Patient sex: F
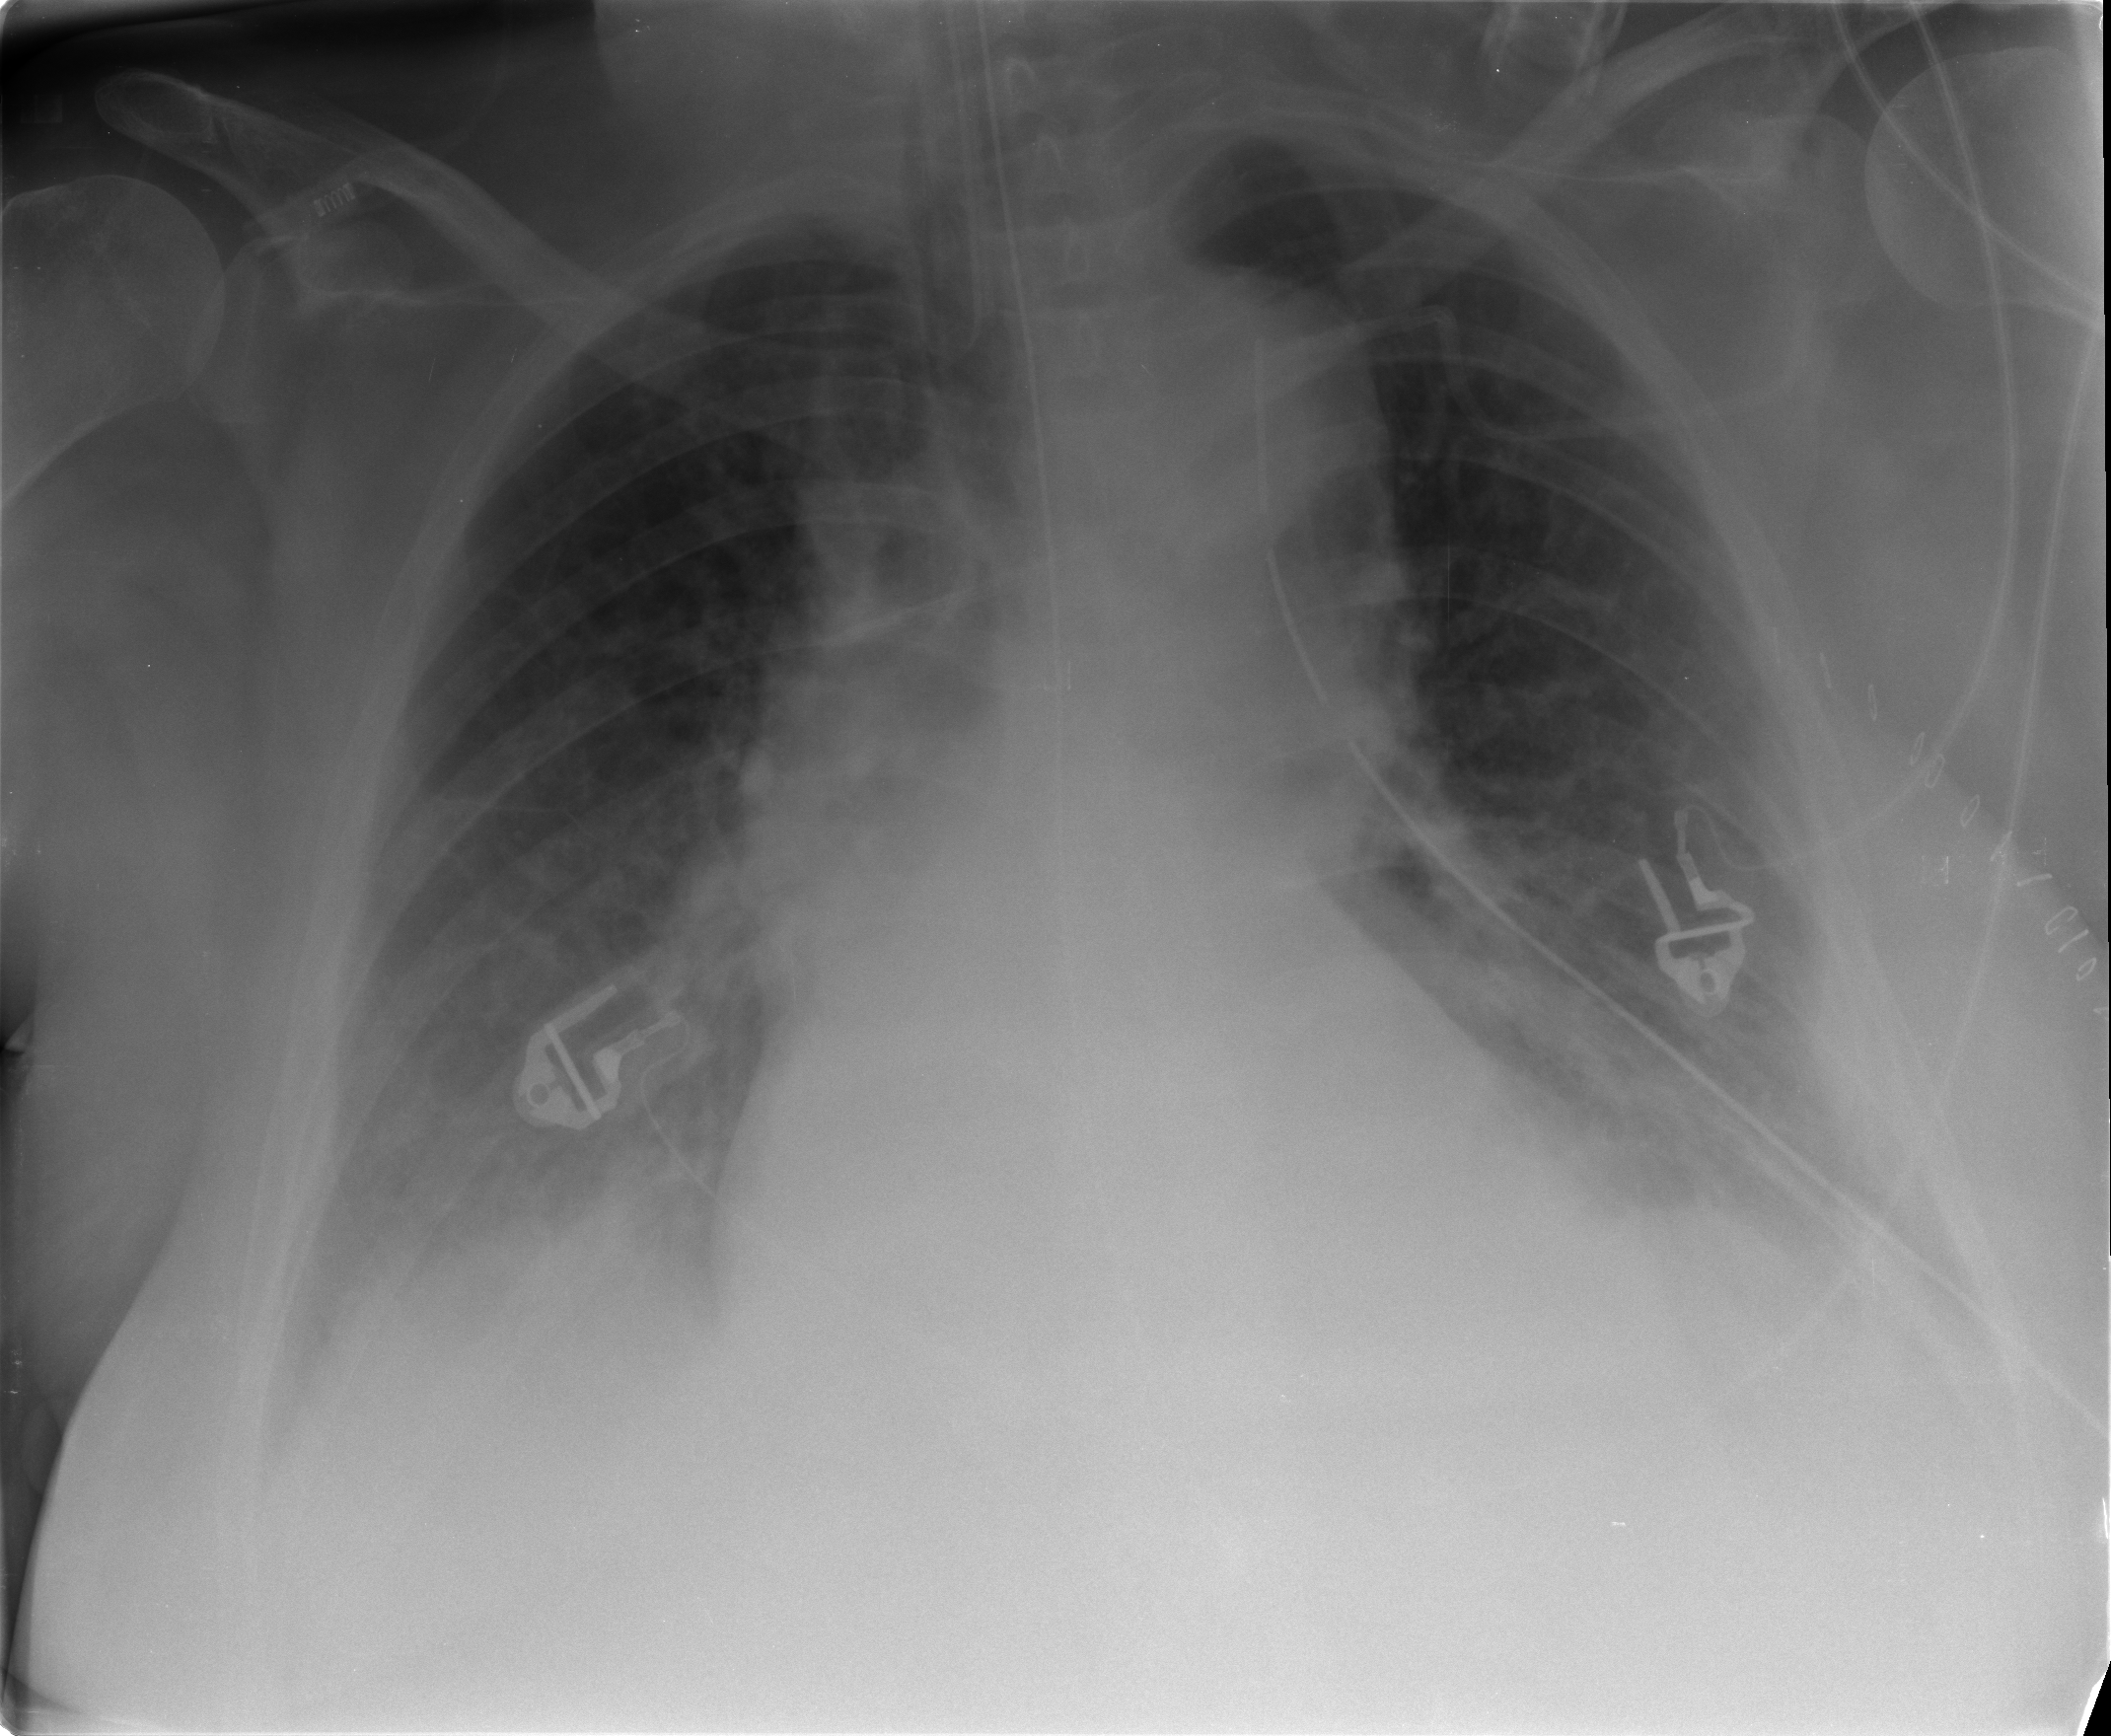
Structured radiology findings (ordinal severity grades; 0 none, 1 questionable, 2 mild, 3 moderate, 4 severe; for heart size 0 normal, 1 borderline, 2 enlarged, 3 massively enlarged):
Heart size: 2
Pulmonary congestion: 2
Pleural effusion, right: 2
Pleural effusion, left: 1
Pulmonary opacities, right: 0
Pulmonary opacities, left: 0
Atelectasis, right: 2
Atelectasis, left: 2